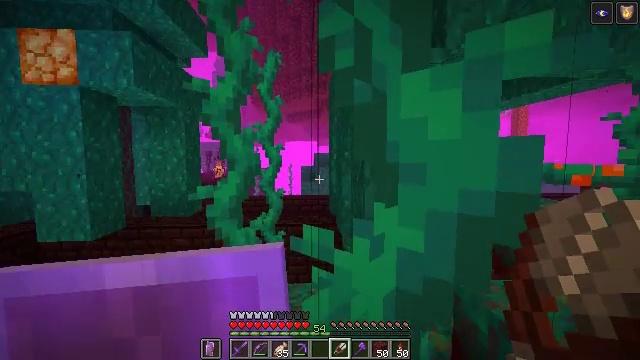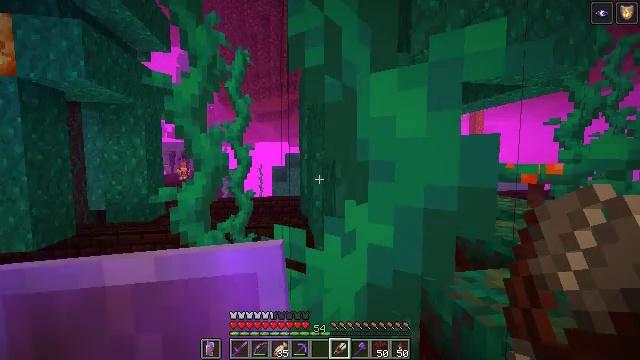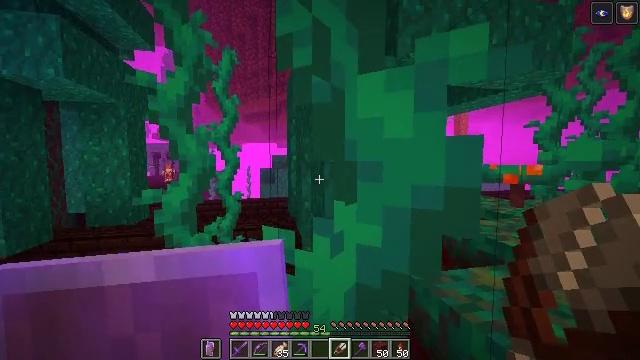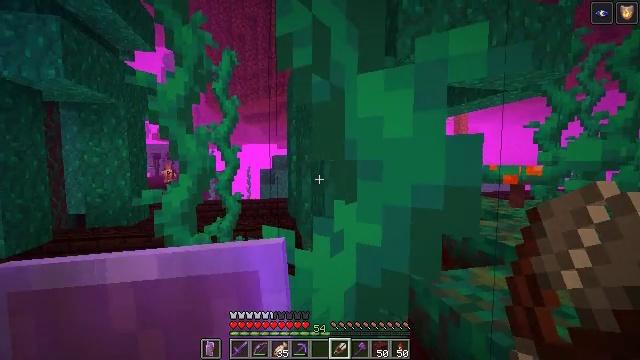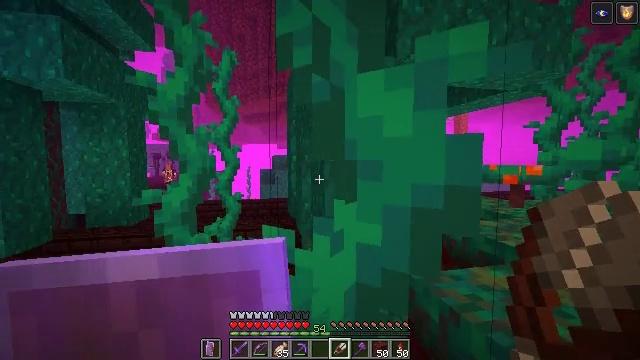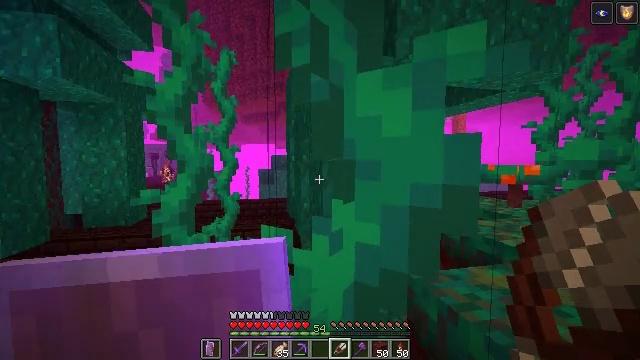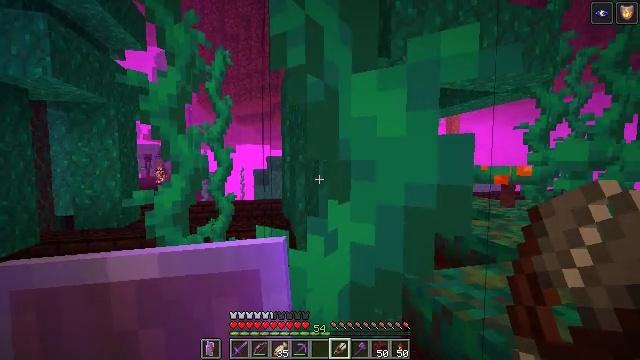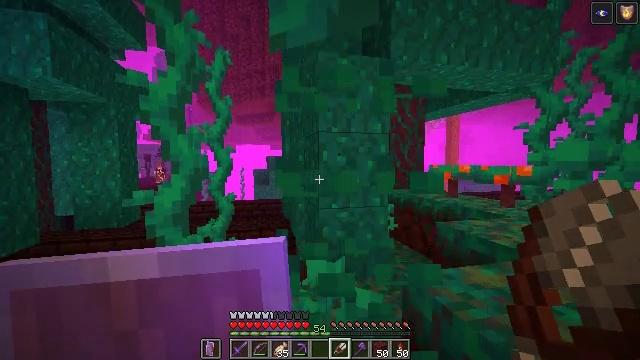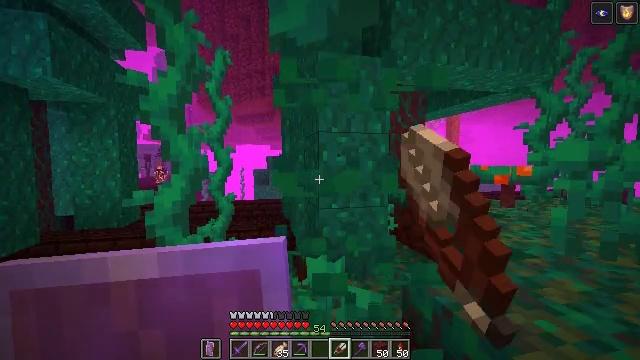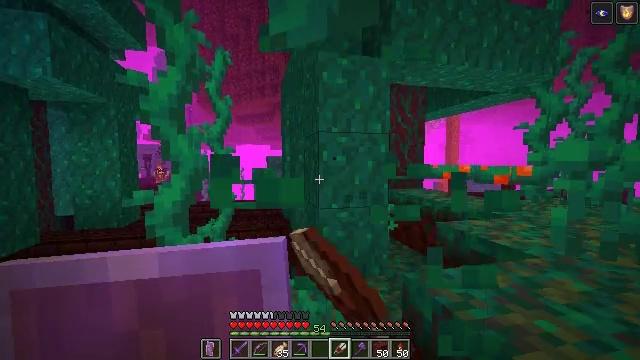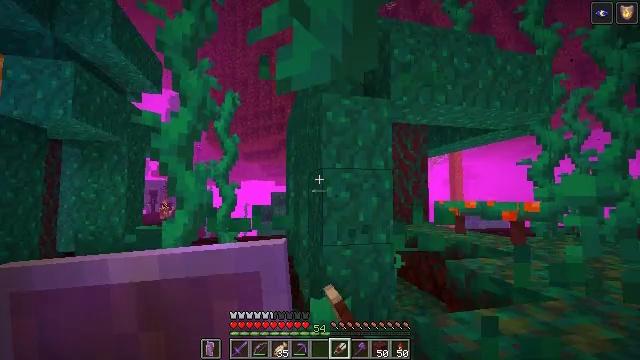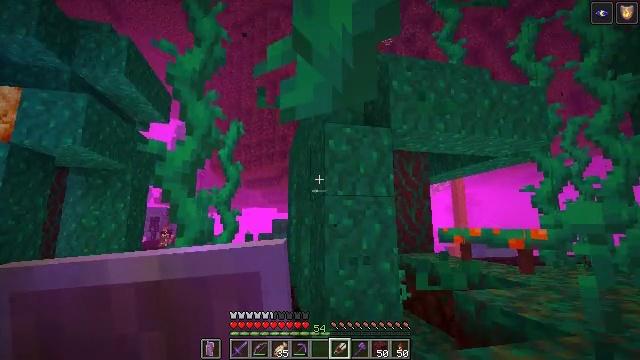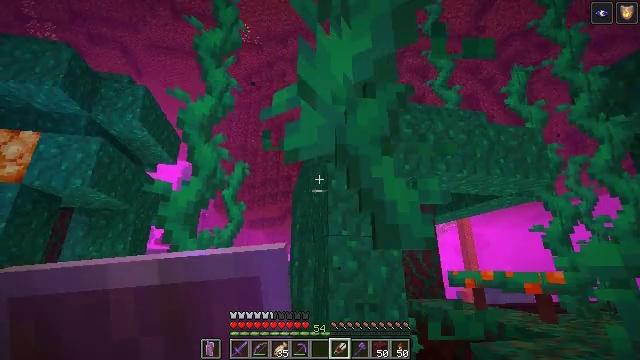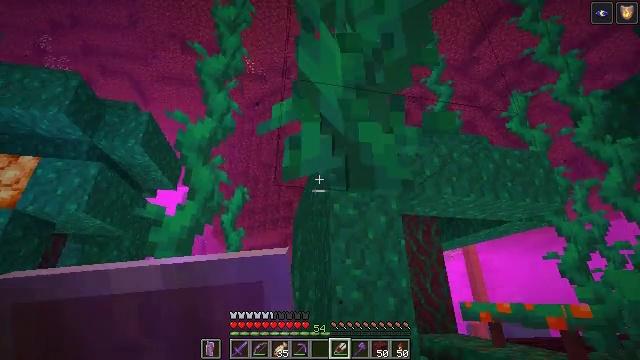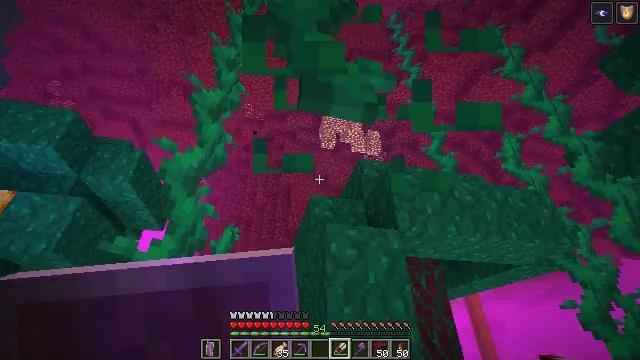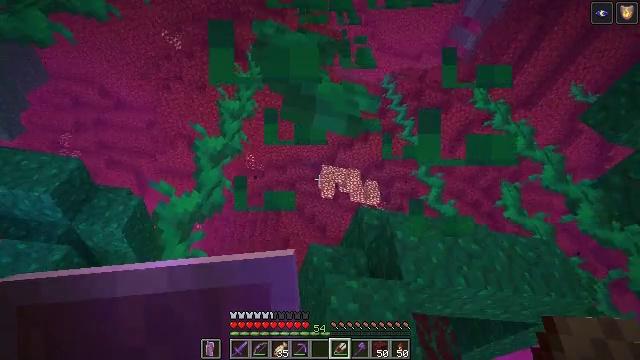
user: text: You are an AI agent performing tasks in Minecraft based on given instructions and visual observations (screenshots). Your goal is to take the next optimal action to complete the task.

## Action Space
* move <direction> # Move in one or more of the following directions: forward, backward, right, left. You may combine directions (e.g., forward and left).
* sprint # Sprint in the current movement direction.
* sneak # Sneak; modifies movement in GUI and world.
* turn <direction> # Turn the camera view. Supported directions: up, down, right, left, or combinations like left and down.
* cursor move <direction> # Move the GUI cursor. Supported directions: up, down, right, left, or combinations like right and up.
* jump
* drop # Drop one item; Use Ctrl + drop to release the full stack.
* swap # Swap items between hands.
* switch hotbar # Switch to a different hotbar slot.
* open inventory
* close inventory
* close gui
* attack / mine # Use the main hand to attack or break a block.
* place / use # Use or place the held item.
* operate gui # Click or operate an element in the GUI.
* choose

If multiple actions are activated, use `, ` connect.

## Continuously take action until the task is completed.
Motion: motion action
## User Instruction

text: Collect twisting vines by attacking the plant.
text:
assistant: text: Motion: turn right
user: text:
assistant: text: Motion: turn right
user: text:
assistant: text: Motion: no_op
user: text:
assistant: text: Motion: no_op
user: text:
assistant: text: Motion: no_op
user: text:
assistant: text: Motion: turn right
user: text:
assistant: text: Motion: attack / mine
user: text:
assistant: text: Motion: attack / mine
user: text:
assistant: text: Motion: attack / mine
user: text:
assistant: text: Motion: turn up
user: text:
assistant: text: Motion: turn up
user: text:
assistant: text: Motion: move forward, turn up
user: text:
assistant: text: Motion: move forward, turn up
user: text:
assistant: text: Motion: move forward, turn right and up
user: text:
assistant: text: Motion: move forward, turn up
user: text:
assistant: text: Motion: turn up
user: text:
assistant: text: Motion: turn up
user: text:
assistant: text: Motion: no_op
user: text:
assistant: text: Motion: no_op
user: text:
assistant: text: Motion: no_op
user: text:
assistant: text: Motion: no_op
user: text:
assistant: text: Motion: turn up
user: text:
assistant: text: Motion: turn up
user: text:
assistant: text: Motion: turn up
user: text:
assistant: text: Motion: no_op
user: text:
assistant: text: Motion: turn left
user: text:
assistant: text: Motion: turn left
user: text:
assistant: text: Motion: turn left
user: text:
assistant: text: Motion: no_op
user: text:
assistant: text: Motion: no_op